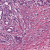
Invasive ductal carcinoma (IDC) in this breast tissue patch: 1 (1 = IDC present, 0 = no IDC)